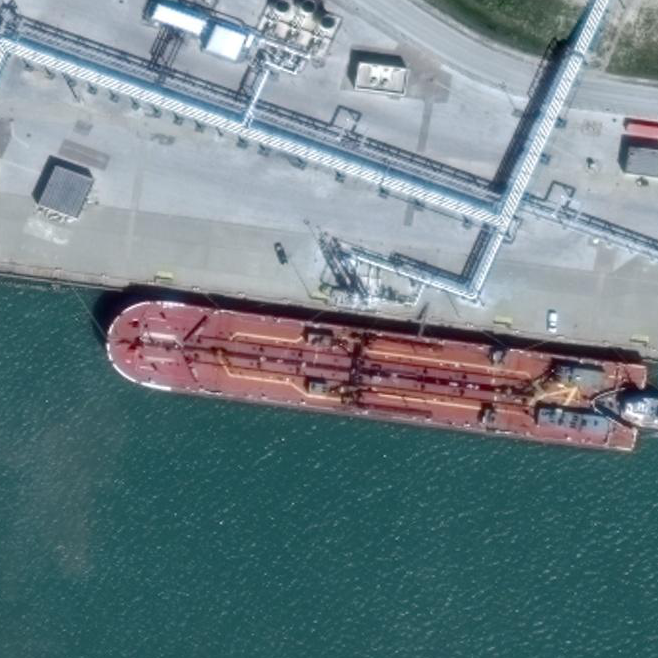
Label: Tank_ship